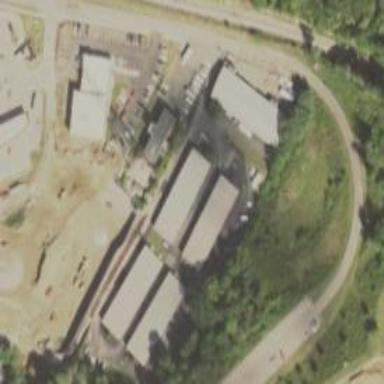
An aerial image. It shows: Service building.